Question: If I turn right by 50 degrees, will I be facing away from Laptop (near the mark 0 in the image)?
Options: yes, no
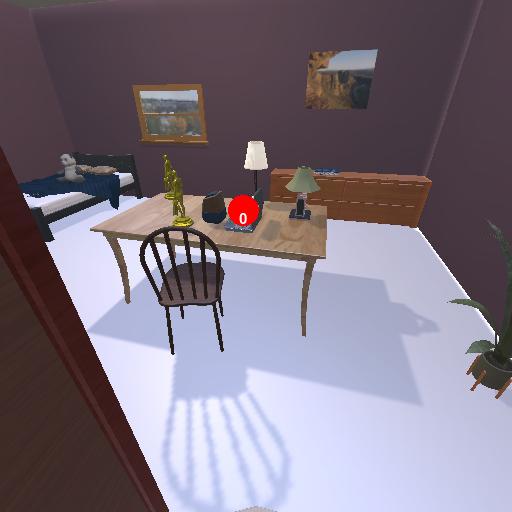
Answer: yes